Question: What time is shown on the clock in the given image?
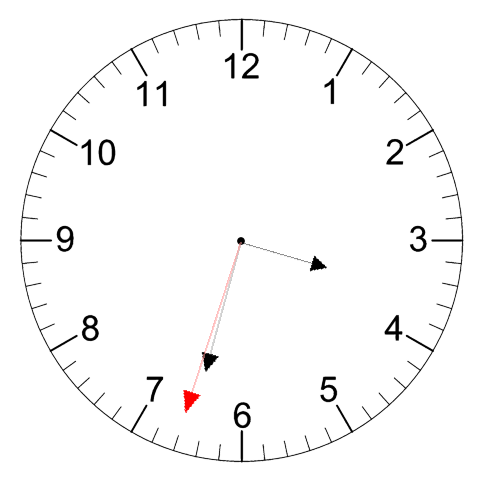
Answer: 03:32:33